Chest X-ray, PA view. Patient: 2 years old, sex M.
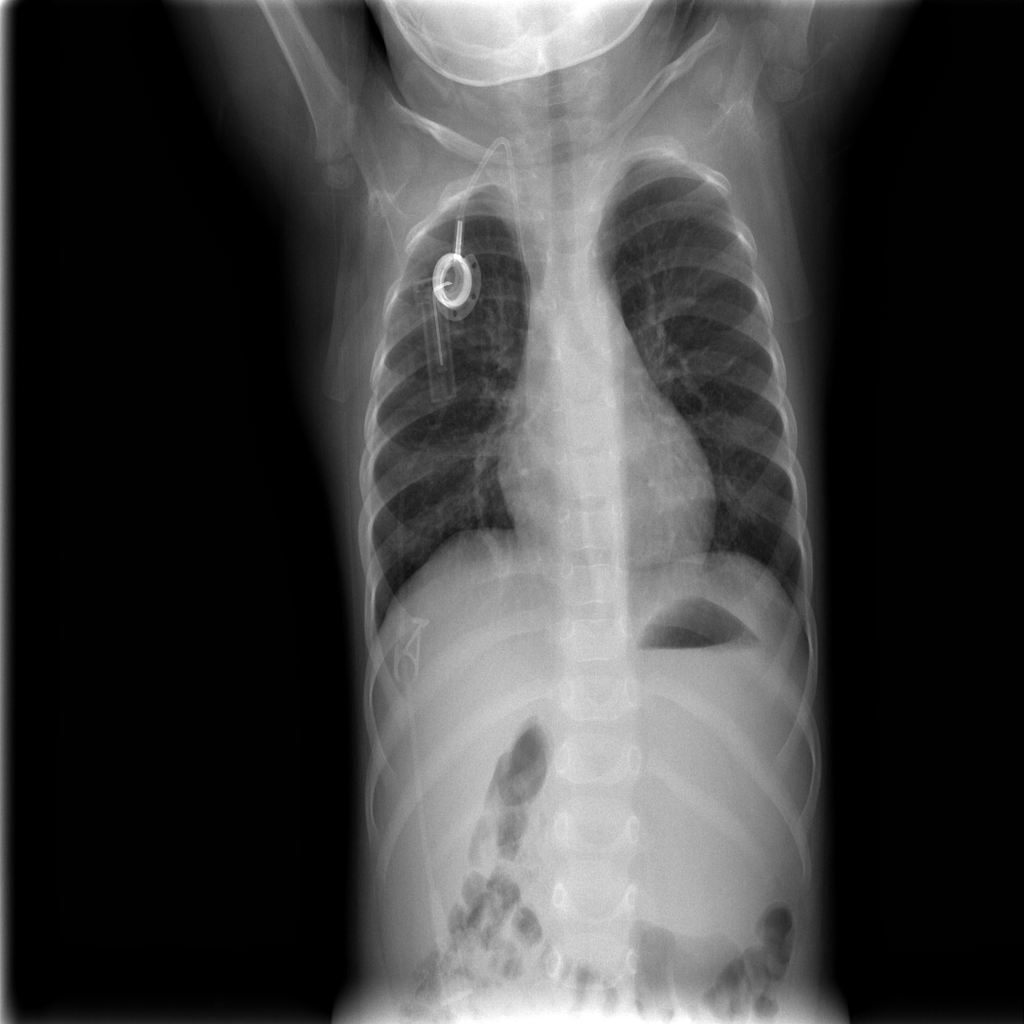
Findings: No Finding